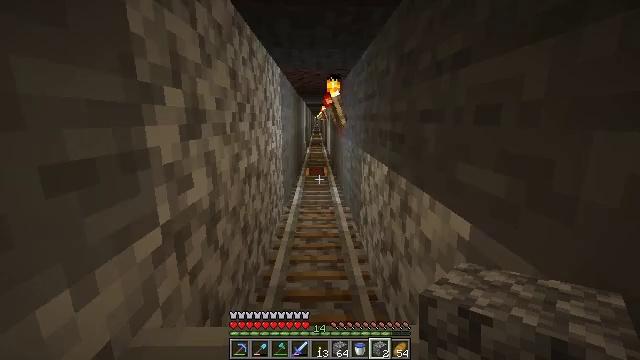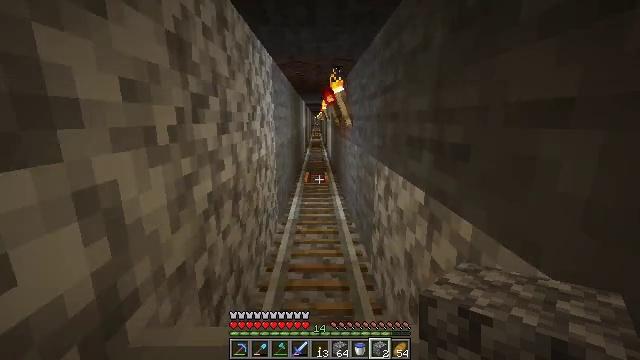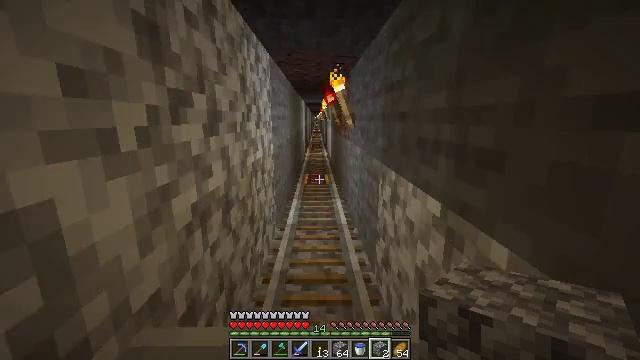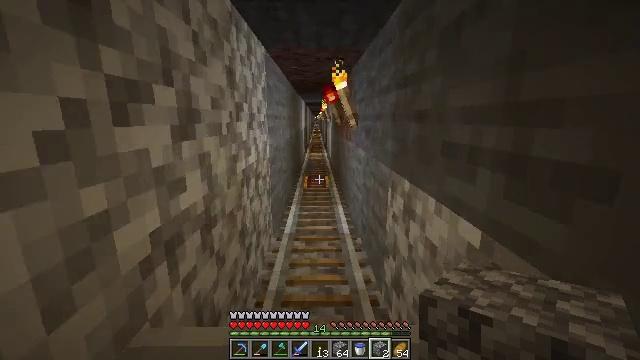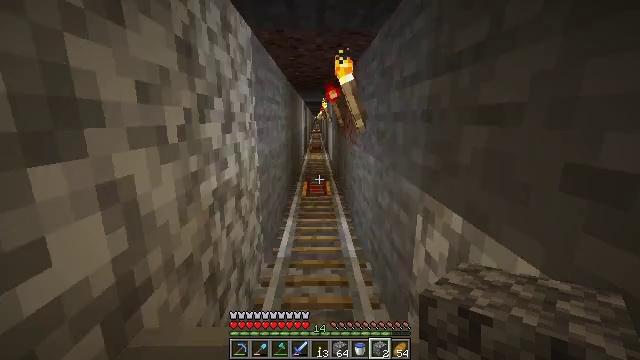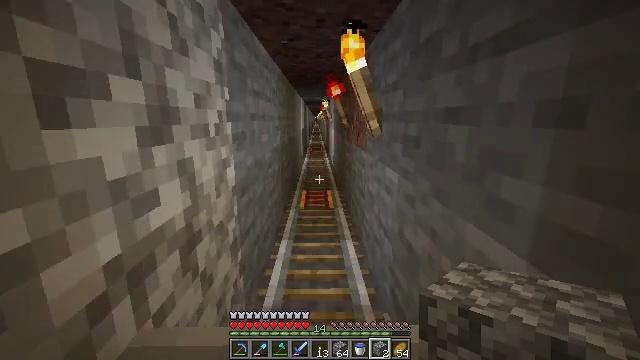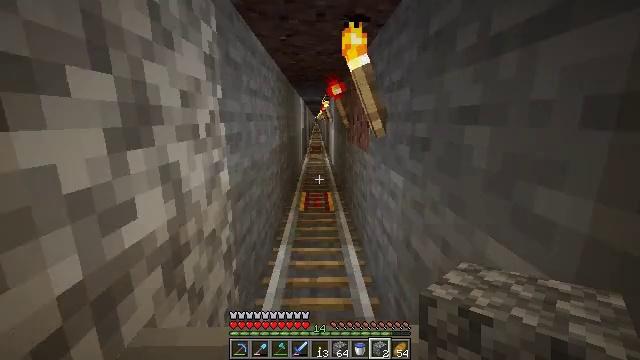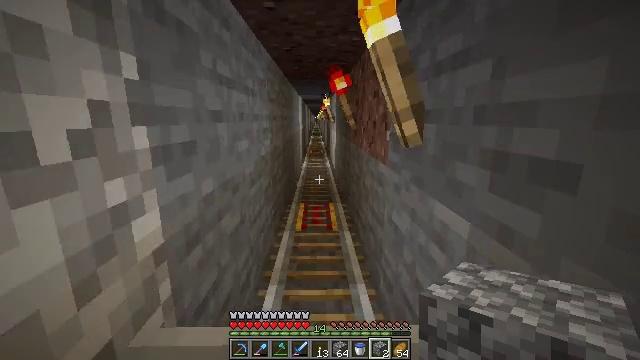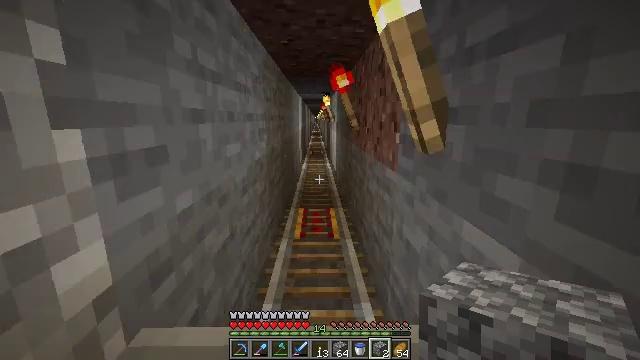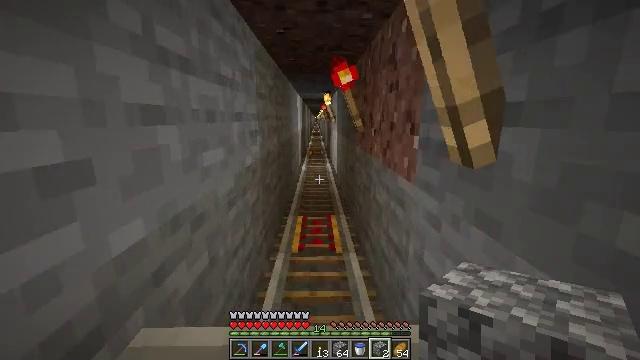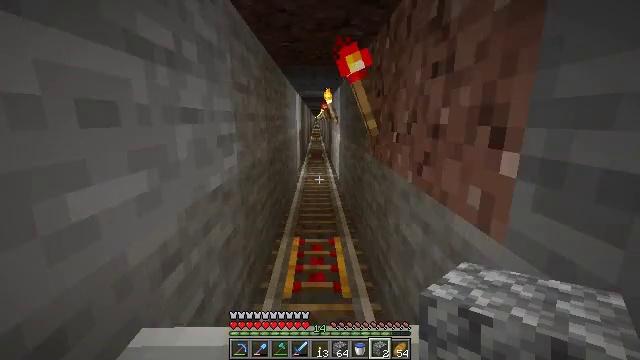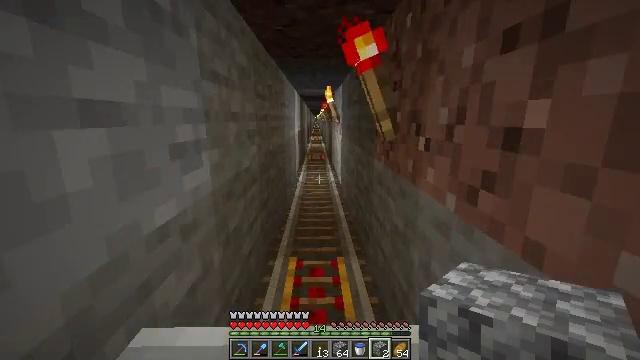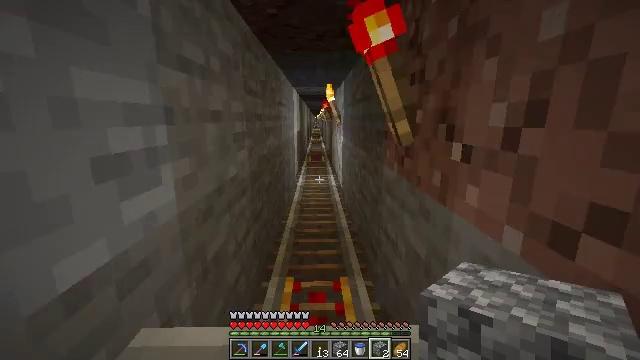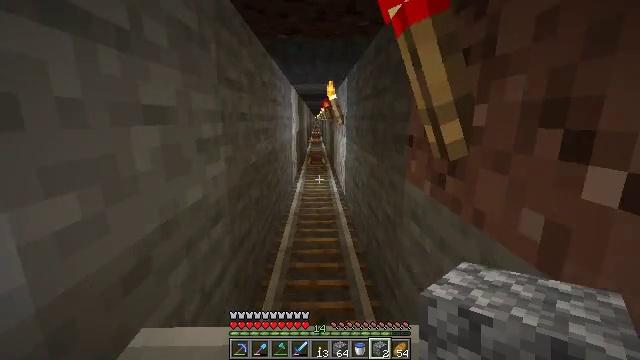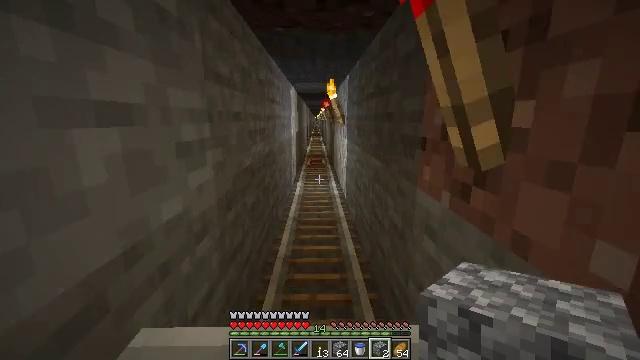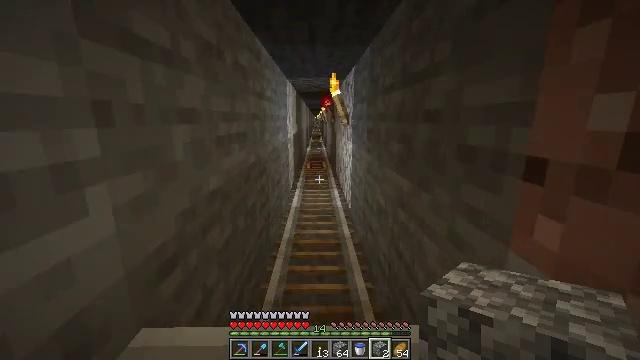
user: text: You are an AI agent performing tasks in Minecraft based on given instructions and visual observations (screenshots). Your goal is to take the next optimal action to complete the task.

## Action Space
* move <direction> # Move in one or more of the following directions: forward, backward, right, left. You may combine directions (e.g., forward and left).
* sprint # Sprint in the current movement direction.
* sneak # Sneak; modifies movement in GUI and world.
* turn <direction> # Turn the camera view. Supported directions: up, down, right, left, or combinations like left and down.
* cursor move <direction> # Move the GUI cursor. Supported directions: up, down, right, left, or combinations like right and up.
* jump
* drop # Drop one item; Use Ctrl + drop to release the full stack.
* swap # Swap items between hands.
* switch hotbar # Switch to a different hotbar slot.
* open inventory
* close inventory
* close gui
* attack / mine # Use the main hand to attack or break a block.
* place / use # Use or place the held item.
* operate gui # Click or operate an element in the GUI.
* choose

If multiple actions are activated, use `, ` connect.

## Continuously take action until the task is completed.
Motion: motion action
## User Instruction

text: Remove an iron nugget from the inventory.
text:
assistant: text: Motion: no_op
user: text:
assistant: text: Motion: no_op
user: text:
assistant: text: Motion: no_op
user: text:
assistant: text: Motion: no_op
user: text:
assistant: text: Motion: no_op
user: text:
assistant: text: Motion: no_op
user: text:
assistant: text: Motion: no_op
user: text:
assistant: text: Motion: no_op
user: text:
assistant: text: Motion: no_op
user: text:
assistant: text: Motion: no_op
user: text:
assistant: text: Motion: no_op
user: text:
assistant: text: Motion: no_op
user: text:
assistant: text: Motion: no_op
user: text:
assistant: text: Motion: no_op
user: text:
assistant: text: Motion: no_op
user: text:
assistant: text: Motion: no_op
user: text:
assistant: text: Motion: no_op
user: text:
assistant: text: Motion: no_op
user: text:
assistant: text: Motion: no_op
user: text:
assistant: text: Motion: no_op
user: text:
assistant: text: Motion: no_op
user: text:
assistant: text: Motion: no_op
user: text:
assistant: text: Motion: no_op
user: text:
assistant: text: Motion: no_op
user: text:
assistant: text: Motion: no_op
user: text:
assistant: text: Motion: no_op
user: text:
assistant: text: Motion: no_op
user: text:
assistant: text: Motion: no_op
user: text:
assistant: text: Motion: no_op
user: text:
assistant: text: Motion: no_op